Question: I am trying to create a menu that looks like this

I am using nested lists that come from three db tables to create a list in this <URL>
how do I lay out the sub menus to fit under the top menus without the top menu items moving when the nested lists are shown. I am happy to use css and jquery to get this working and any help greatly appreciated
heres the code to match the fiddle
CSS:
'''
#main-nav{
background:#83150D;
width:960px;
min-height:50px;
margin:0 auto;
}
#main-nav ul{
padding:0px;
margin:0px;
list-style-type:none;
background-color:#83150D;
}
#main-nav ul li{
display:inline;
float:left;
min-width:125px;
width:auto;
height:50px;
padding:15px 20px;
}
.topMenu ul li{
display:inline;
float:left;
font-weight:bold;
}
.topMenu li{
color:#E6D3B5;
font-size:16px;
font-weight:bold;
text-transform:uppercase;
}
#main-nav .menuCategory ul{
margin-top:20px;
background-color:#fff;
min-height:300px;
}
#main-nav .menuCategory ul li{
display:block;
float:none;
font-weight:normal;
padding:0 0 20px 15px;
background-color:#fff;
}
#main-nav .menuCategory li{
color:#0D2B48;
font-size:18px;
background-color:#fff;
text-transform:capitalize;
padding:35px 0 0 25px;
}
.menuItem {
background-color:#fff;
background-image:url('../images/topMenuDropdownBorder.png');
background-position:100% 0;
background-repeat: no-repeat;
}
.menuItem.first{
background-image:none;
}
.menuItem li{
background-image:url('../images/topMenuDropdownArrow.png');
background-position:0 5px;
background-repeat: no-repeat;
min-width:150px;
margin: 0 20px 0 0px;
padding:0 0 10px 0;
}
.menuItem li a{
color:#000;
font-size:15px;
font-weight:normal;
}
.menuCategory{
display:none;
}
'''
HTML:
'''
<div id="main-nav">
<ul class="topMenu">
<li>Men
<ul class="menuCategory">
<li>Equestrian
<ul class="menuItem">
<li><a href="men-equestrian-shirt">Shirts</a></li>
<li><a href="men-equestrian-jacket">Jackets</a></li>
<li><a href="men-equestrian-fleece">Fleeces</a></li>
<li><a href="men-equestrian-bodywarmer">Bodywarmers</a></li>
<li><a href="men-equestrian-sweater">Sweaters</a></li>
<li><a href="men-equestrian-trousers">Trousers</a></li>
<li><a href="men-equestrian-gloves">Gloves</a></li>
</ul>
</li>
<li>Shooting
<ul class="menuItem">
<li><a href="">Shirts</a></li>
</ul>
</li>
<li>Walking
<ul class="menuItem">
<li><a href="">Shirts</a></li>
</ul>
</li>
<li>Fishing
<ul class="menuItem">
<li><a href="">Jackets</a></li>
</ul>
</li>
<li>Lifestyle & Leisure
<ul class="menuItem">
<li><a href="">Jackets</a></li>
</ul>
</li>
</ul>
</li>
</ul>
<ul class="topMenu">
<li>Women
<ul class="menuCategory">
<li>Shooting
<ul class="menuItem">
<li><a href="">Shirts</a></li>
</ul>
</li>
</ul>
</li>
</ul>
<ul class="topMenu">
<li>Kids
<ul class="menuCategory">
<li>Walking
<ul class="menuItem">
<li><a href="">Gloves</a></li>
</ul>
</li>
</ul>
</li>
</ul>
<ul class="topMenu">
<li>Footwear
<ul class="menuCategory">
<li>Walking
<ul class="menuItem">
<li><a href="">Mens Walking Boots</a></li>
<li><a href="">Womens Walking Boots</a></li>
</ul>
</li>
</ul>
</li>
</ul>
<ul class="topMenu">
<li>Sports & Activities
<ul class="menuCategory">
<li>Walking
<ul class="menuItem">
<li><a href="">Gloves</a></li>
<li><a href="">Jackets</a></li>
</ul>
</li>
<li>Equestrain
<ul class="menuItem">
<li><a href="">Jackets</a></li>
<li><a href="">Boots</a></li>
</ul>
</li>
</ul>
</li>
</ul>
</div>
'''
JQUERY:
'''
$('#main-nav ul li').click(function(e){
e.preventDefault();
var label=$(this).html();
if($('#main-nav ul li').hasClass('menu-open')){
$('#main-nav ul li').removeClass('menu-open');
$('.menuCategory').css('display','none');
}else{
$('#main-nav ul li').addClass('menu-open');
$('.menuCategory').css('display','block');
}
});
'''
<URL>
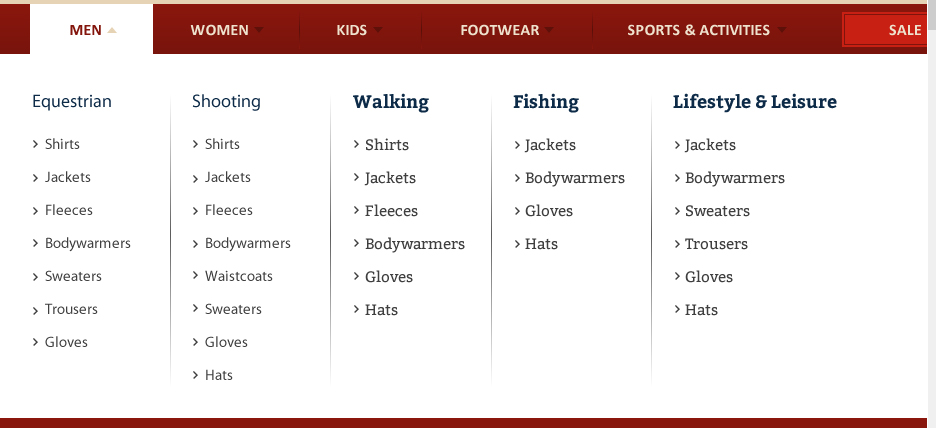
Answer: I managed to do this by looping throuhg the db's and creating an array of top level items, then creating a ul li ul li for the sub mists and then dropping them into a div
'''
while($row = db_fetch_array($sql)){
$newTopLevel = stripslashes($row['menu_title']);
$newCatLevel = stripslashes($row['category_title']);
$menu_item = stripslashes($row['top_menu_item_title']);
$menu_link = stripslashes($row['tag_sef_name']);
//if new top level item
if($newTopLevel!=$oldTopLevel){
if($oldTopLevel!='1' && $i>0){//if not first top level item
$subMenu .= '</ul></li></ul>';
}
if($i>0){//if not first sub menu
$subMenu .='</li></ul>';
}
$subMenu .='<ul class="topMenuList"><li><ul class="menuCategory" id="'.substr($newTopLevel,0,3).'">';
$oldCatLevel='1';
$topMenuArray[$j]=$newTopLevel; //add topmenu item to array
$j++;
$first=0;//set first submenu to zero
}
if($newCatLevel!=$oldCatLevel){//if new category
if($oldCatLevel!='1'){//if not first category
$subMenu .= '</ul></li>';
}
if($first==0){//if first category in this top menu item
$subMenu .= '<li class="first"><span class="topMenuCatName">'.$newCatLevel.'</span><ul class="menuItem">';
}else{
$subMenu .= '<li><span class="topMenuCatName">'.$newCatLevel.'</span><ul class="menuItem">';
}
$first++;
}
$subMenu .= '<li><a href="'.$menu_link .'">'.$menu_item.'</a></li>';//add item to menu
$oldCatLevel = $newCatLevel;
$oldTopLevel = $newTopLevel;
$i++;
}
$output = '<div id="fullTopMenu"><ul>';//build top menu with sub menu
foreach ($topMenuArray as $topMenuItem){
$output .= '<li>'.$topMenuItem.'<span class="topMenuIcon"></span></li>';
}
$output .= '</ul>'.$subMenu.'</div>';
return $output;
'''